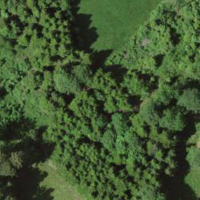
EUNIS habitat code: 43
Species observed at this site:
Vulpes vulpes